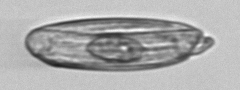
Label: Katodinium_or_Torodinium